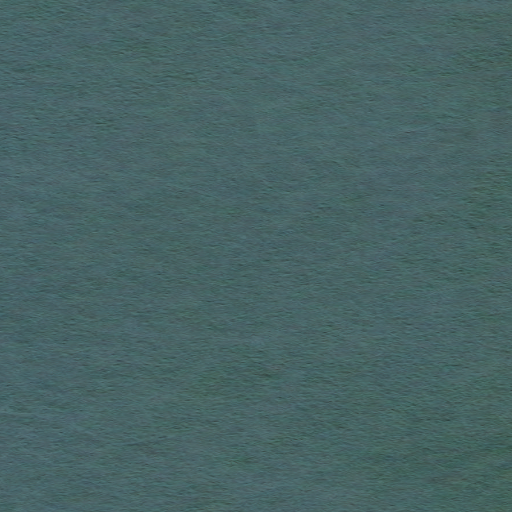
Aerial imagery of mountains in Alaska named Aglungak Hills containing only unknown